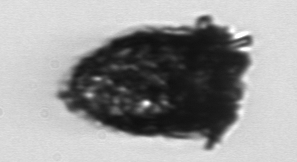
Label: Stenosemella_pacifica